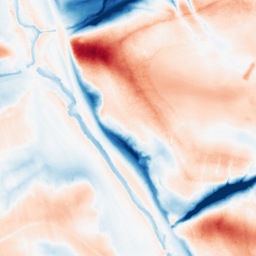
Category: classical
Decomposition family: gaussian_anisotropic
Decomposition parameters: sigma_x: 5
sigma_y: 20
Upsampling method: bspline
Upsampling parameters: scale: 8
Upsampling scale: 8